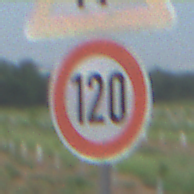
Verkehrszeichen: Geschwindigkeit120
Zusatzzeichen oben: EinseitigVerengteFahrbahnLinks
Umgebung: Outdoor, Nature
Tageszeit: SunriseSunset
Wetter: PartlyCloudy
Licht: Natural
Jahreszeit: NotSpecified
Kontrast: LowContrast